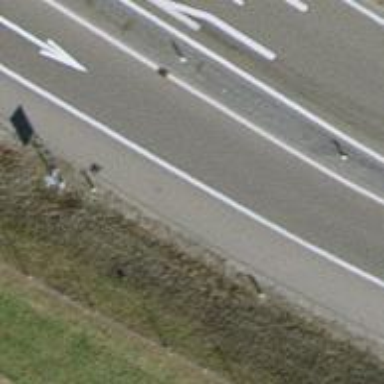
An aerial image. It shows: Traffic sign indicating motorway.